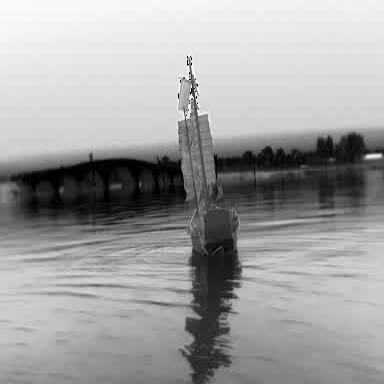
There is a sailboat in the infrared image.